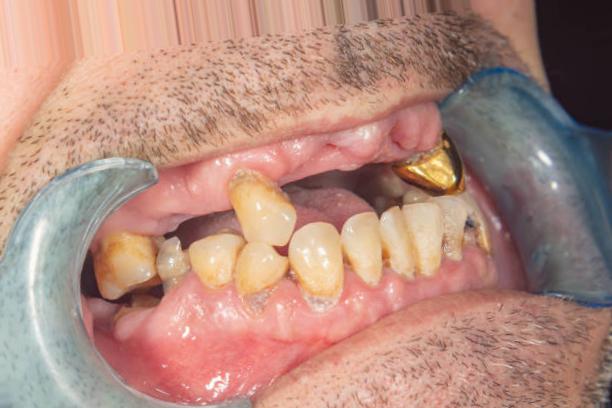
Condition: Caries